Question: I've created a figure with this
'''
fig8 = plt.figure()
ax8 = fig8.gca(projection = '3d')
ax8.set_xlim(0,0.8)
'''
It gives me this

My problem is I really need the limit of axis x to be exactly 0.8. It seems that matplotlib always make the axis a little bit longer than the limits that we've set. Any idea?
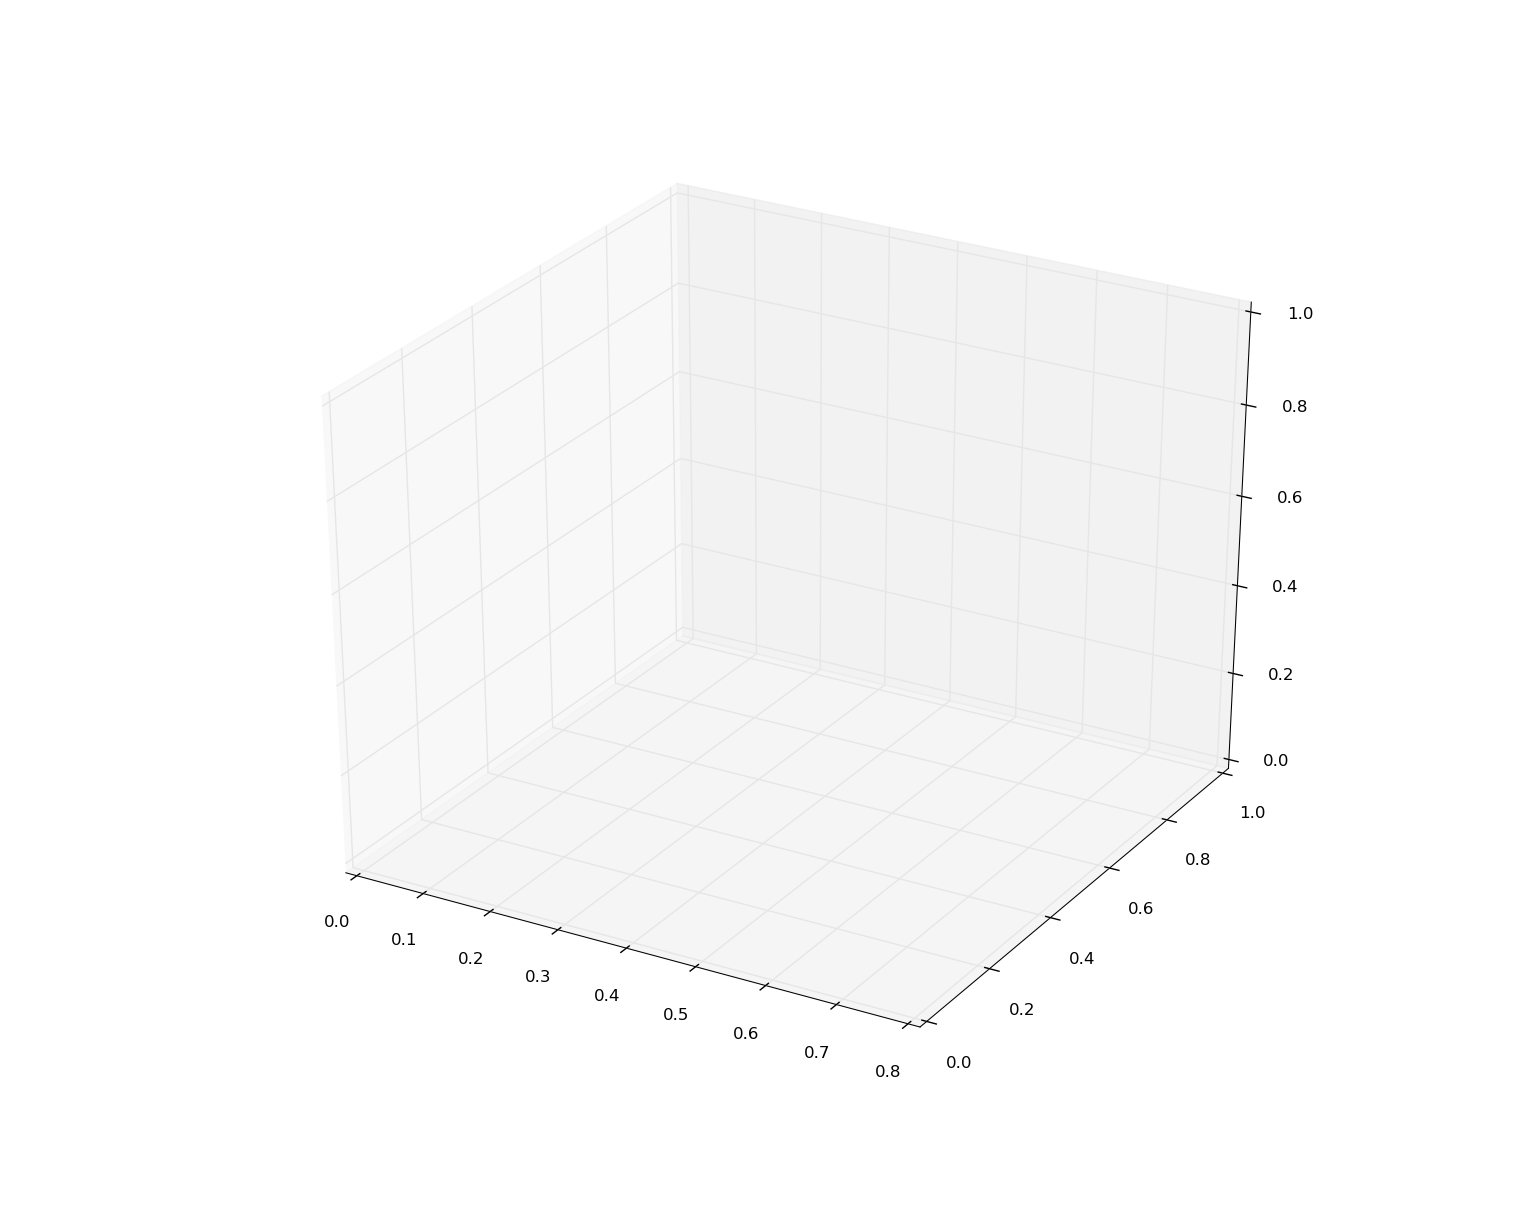
Answer: It seems to be hard-coded:
<URL>
If you replace this line by:
'''
deltas = 0*(maxs - mins) / 12.
'''
you get the desired output but labels are now weirdly positioned.